Interaction volume radius: 10 \u00c5
Interaction volume height: 25 \u00c5
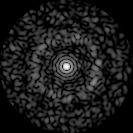
Disorder parameter: 0.8236